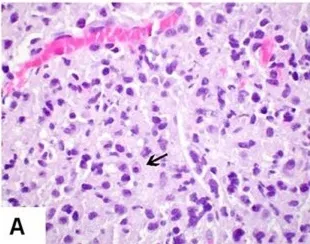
Microscopic pictures of the plasmacytoma. (A) The tumor is entirely composed of plasma cells, some showing the typical perinuclear clearing associated with Golgi apparatus (arrow), H&E, 600x.
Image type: pathology (h&e)